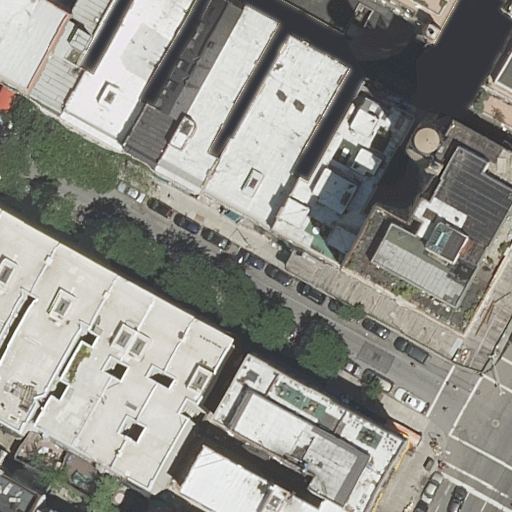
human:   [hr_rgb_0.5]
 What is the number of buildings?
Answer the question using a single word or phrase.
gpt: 16

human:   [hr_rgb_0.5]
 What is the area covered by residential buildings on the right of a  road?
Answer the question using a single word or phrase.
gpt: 1130m2

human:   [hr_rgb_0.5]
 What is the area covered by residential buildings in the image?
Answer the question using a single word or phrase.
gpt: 6339m2

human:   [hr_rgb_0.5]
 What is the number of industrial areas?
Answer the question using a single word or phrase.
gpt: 0

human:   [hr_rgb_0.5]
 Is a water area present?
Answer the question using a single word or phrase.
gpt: no

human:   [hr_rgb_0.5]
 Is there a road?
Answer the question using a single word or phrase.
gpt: yes

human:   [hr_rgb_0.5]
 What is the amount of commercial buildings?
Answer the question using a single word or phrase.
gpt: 0

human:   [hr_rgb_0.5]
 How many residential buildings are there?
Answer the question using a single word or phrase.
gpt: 16

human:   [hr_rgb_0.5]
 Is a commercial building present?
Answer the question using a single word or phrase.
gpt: no

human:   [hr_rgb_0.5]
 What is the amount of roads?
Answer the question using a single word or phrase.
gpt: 3

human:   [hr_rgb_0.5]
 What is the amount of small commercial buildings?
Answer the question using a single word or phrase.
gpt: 0

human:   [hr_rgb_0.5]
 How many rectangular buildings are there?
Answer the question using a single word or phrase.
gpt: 7

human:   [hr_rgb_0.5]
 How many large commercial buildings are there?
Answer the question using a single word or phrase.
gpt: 0

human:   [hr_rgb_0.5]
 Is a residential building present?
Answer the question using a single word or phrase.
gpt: yes

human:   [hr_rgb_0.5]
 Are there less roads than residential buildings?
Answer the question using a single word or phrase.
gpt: yes

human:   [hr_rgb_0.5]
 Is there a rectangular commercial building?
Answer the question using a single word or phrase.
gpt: no

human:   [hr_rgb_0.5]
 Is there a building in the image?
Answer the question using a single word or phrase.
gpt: yes

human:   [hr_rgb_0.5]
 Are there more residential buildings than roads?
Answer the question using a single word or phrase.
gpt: yes

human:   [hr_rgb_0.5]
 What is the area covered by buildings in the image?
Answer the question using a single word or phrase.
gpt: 6339m2

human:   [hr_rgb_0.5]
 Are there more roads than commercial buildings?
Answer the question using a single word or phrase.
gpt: yes

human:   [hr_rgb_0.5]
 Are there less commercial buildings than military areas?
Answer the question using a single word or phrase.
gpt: no

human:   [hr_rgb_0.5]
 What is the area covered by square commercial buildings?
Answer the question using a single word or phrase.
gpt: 0m2

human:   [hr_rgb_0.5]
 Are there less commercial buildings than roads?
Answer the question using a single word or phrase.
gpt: yes

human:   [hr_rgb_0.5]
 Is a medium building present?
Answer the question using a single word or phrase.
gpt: yes

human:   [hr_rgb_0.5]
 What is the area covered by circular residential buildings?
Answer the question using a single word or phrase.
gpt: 0m2

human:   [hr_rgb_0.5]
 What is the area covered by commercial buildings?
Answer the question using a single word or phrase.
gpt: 0m2

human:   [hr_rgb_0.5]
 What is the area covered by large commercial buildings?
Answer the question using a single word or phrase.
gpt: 0m2

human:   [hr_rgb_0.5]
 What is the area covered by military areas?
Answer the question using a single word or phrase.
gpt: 0m2

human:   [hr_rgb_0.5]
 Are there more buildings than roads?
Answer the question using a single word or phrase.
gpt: yes

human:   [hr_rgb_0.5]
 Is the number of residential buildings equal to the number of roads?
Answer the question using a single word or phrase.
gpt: no

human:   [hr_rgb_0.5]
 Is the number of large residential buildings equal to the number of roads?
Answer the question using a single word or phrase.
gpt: no

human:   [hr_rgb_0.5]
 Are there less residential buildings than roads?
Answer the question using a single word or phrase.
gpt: no

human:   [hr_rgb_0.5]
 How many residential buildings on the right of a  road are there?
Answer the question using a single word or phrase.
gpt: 4

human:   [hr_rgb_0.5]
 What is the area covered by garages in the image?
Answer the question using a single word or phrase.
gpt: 0m2

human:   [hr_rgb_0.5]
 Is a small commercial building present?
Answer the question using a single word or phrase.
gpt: no

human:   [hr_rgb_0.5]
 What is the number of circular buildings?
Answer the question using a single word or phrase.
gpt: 0

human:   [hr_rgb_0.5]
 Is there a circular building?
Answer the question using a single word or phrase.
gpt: no

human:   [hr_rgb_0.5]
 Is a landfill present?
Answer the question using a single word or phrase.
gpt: no

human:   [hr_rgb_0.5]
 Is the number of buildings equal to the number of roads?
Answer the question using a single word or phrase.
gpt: no

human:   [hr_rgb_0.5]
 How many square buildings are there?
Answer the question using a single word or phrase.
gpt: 0

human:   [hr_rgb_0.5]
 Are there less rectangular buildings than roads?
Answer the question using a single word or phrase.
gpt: no

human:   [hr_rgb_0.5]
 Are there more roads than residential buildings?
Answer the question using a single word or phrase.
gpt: no

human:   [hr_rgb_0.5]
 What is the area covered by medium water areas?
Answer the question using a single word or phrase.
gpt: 0m2

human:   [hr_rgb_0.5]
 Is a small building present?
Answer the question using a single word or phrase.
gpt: yes

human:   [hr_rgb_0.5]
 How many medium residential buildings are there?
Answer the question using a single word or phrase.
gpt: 6

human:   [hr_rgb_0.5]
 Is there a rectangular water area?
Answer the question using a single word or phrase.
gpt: no

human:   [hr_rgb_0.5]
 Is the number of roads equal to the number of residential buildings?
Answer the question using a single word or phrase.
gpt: no

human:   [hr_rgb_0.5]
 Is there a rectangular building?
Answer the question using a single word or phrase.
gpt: yes

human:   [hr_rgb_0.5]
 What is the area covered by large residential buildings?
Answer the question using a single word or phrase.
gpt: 4320m2

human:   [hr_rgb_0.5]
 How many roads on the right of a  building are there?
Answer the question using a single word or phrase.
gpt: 3

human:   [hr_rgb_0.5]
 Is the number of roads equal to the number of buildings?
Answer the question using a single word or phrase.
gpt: no

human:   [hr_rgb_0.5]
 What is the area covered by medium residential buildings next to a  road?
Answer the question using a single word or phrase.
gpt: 1773m2

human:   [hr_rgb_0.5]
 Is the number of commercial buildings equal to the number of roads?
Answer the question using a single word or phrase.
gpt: no

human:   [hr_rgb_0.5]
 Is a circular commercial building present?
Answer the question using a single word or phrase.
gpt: no

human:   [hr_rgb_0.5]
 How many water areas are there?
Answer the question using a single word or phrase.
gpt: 0

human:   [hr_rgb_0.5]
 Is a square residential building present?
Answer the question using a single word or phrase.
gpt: no

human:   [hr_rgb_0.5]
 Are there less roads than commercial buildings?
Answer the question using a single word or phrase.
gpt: no

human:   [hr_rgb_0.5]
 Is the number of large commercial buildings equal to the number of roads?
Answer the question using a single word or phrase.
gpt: no

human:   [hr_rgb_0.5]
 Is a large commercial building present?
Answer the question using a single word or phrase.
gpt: no

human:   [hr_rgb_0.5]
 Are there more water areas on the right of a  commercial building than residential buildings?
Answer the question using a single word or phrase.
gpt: no

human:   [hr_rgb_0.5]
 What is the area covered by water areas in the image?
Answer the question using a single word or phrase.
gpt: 0m2

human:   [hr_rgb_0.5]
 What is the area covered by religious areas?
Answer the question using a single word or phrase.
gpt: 0m2

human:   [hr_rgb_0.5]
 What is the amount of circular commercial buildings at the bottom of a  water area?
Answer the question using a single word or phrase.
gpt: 0

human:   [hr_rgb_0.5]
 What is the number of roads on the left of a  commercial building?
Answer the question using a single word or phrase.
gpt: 0